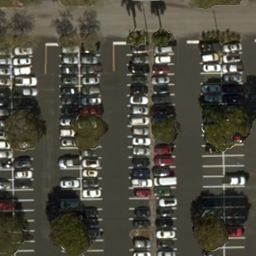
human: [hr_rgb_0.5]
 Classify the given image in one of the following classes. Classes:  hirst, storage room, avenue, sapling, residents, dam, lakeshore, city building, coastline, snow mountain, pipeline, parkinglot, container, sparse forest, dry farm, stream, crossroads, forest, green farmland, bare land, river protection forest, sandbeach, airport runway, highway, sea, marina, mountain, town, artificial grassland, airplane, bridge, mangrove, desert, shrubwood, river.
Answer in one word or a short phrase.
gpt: parkinglot